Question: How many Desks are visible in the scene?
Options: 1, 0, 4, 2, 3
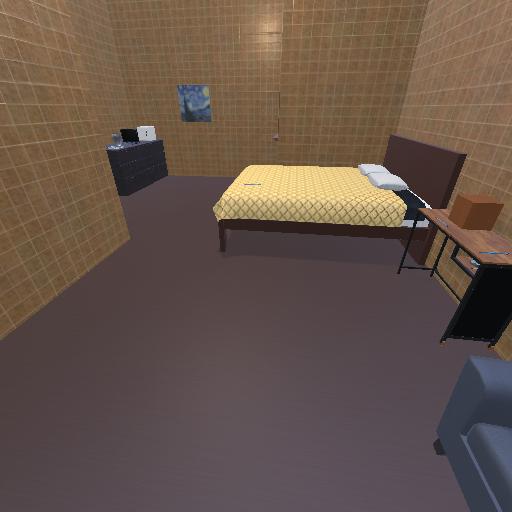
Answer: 1